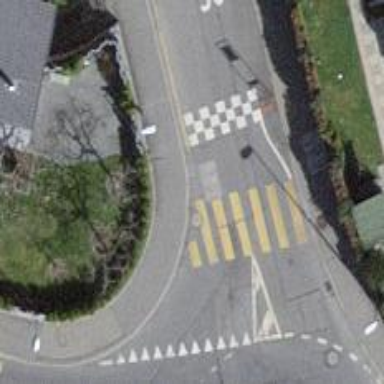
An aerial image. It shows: Marked road crossing.